Question: I want to remove the Shadow That occur on clicking over Checkbox. I've taken the custom Checkbox of and Colored the necessary things, but I'm unable to find from where the is Showing Here's my code-
'''
<div class="custom-control custom-checkbox">
<input type="checkbox" class="custom-control-input" id="customCheck1">
<label class="custom-control-label" for="customCheck1"><h6>Change flooring - Rs 10</h6></label>
</div>
'''

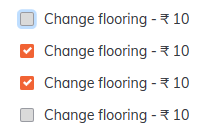
Answer: This is the style selector that sets up the 'box-shadow'
'''
.custom-control-input:focus~.custom-control-label::before {
box-shadow: 0 0 0 0.2rem rgba(0,123,255,.25);
}
'''